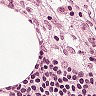
Metastatic tissue present: no